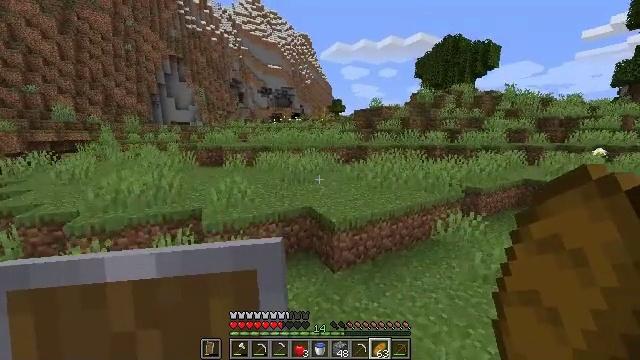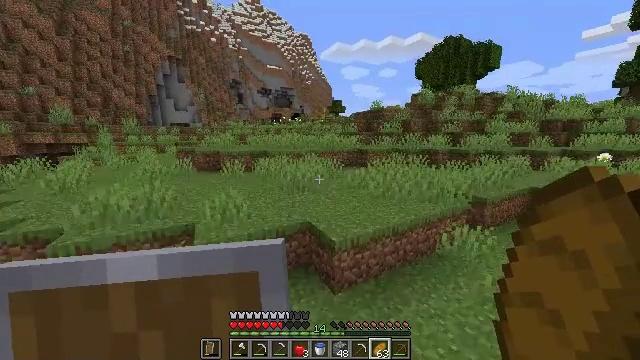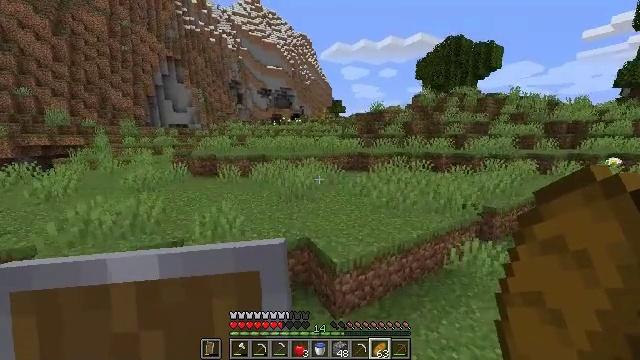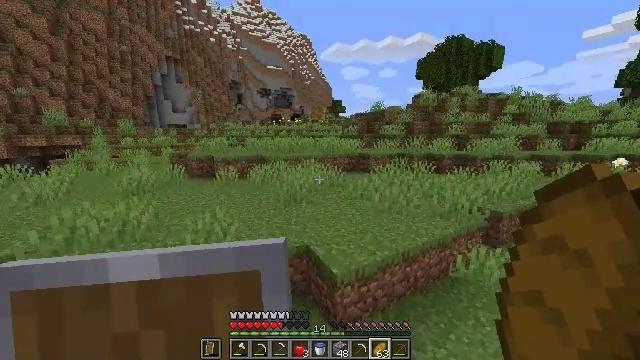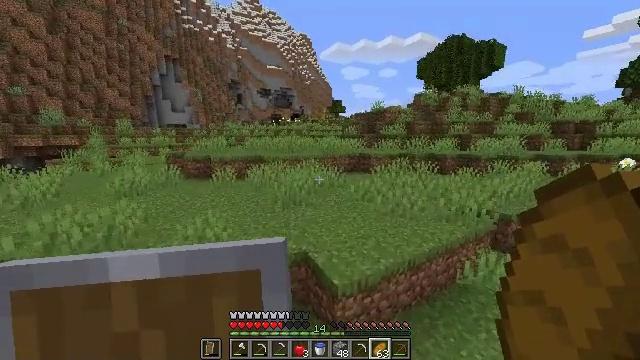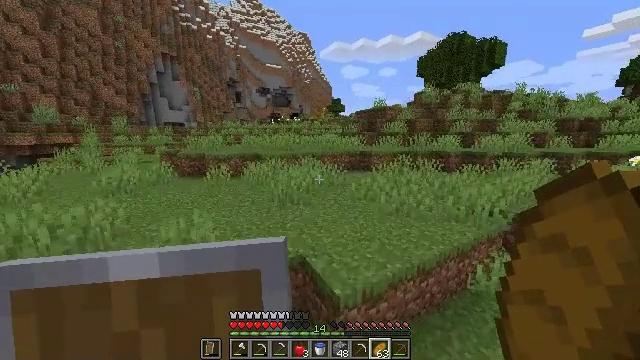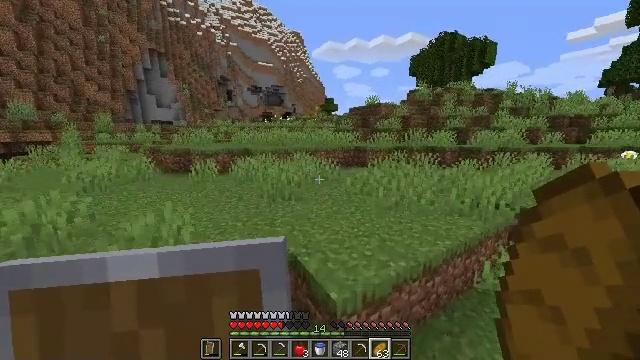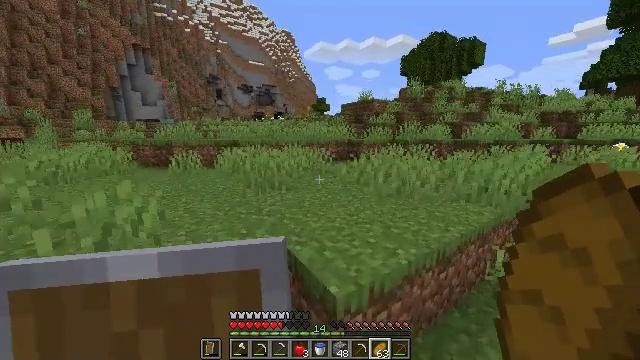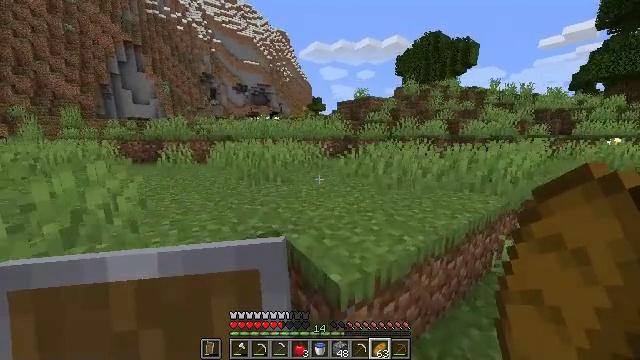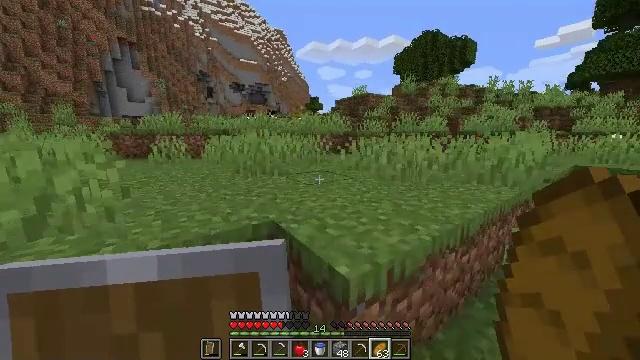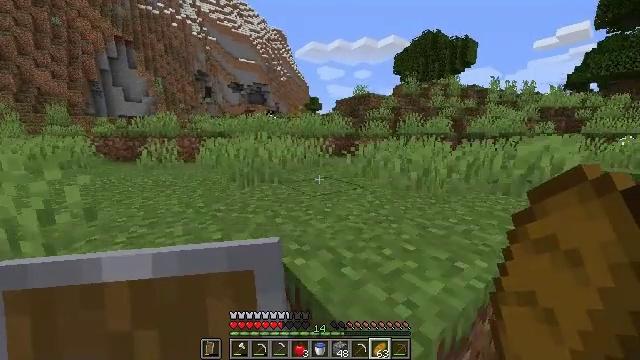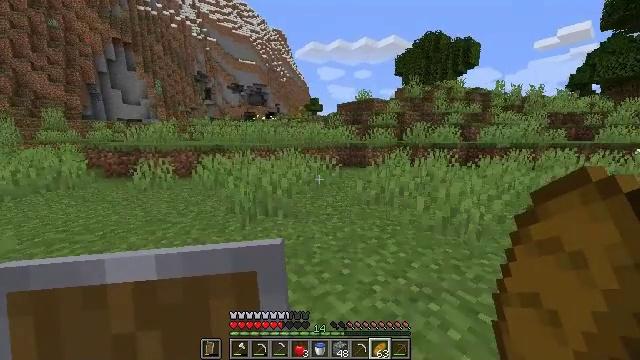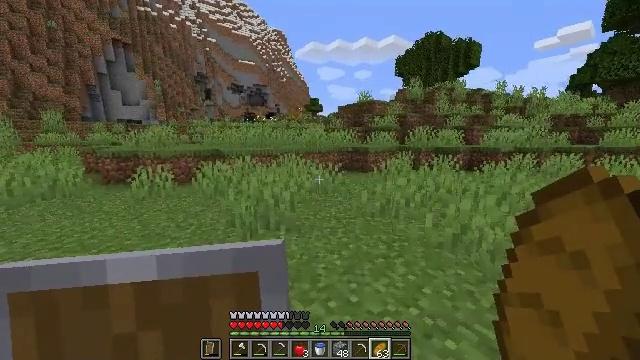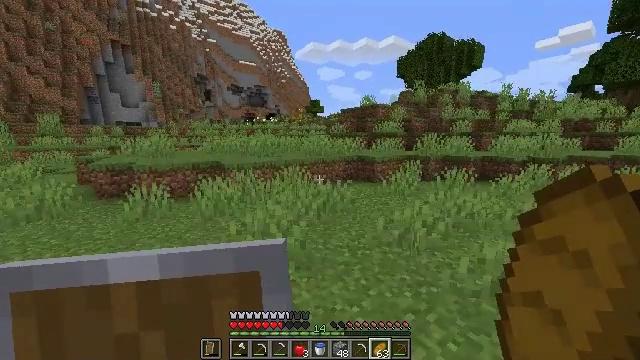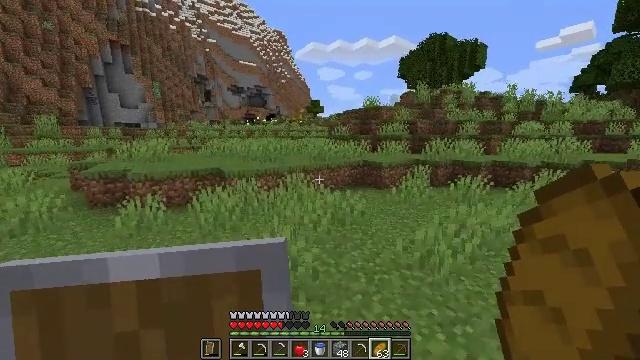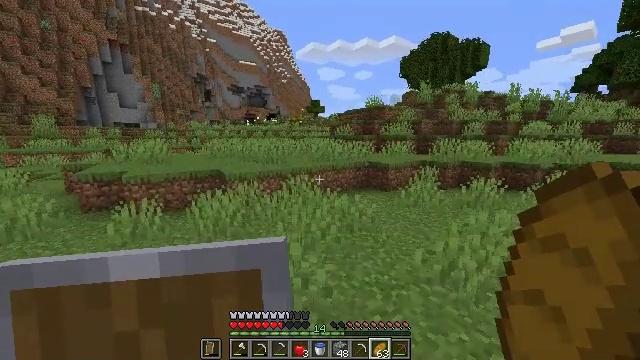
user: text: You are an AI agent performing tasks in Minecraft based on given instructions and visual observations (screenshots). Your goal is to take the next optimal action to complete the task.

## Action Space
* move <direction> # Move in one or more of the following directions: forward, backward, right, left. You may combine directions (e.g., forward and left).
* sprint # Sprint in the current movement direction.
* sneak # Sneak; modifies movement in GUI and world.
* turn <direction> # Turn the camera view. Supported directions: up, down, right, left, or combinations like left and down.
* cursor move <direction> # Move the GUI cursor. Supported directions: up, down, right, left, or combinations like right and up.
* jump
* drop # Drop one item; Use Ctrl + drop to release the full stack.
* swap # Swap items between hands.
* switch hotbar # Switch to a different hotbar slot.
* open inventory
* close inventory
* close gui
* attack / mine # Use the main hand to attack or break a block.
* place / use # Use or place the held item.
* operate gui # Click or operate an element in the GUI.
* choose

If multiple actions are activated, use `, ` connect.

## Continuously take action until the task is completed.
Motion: motion action
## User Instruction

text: Mine a hay block from the field.
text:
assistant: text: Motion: move forward, sprint, jump
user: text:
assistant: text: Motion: move forward, sprint, jump
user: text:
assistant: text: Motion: move forward, sprint, jump
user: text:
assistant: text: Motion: move forward, sprint, jump
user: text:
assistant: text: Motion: move forward, sprint, jump
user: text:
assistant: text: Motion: move forward, sprint, turn right, jump
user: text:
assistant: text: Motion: move forward and move left, sprint, turn right, jump
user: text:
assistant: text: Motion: move forward and move left, sprint, turn right, jump
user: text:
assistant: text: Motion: move forward and move left, sprint, jump
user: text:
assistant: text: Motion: move forward and move left, sprint, jump
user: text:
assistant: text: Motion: move forward and move left, sprint, jump
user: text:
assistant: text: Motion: move forward and move left, sprint, jump
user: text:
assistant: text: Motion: move forward and move left, sprint, jump
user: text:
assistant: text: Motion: move forward and move left, sprint, jump
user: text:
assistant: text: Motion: move forward and move left, sprint, jump
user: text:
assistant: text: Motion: move forward and move left, sprint, jump
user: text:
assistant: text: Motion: move forward, sprint, jump
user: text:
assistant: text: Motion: move forward, sprint, jump
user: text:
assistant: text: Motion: move forward, sprint, jump
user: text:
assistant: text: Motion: move forward, sprint, jump
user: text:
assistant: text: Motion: move forward, sprint, jump
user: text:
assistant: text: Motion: move forward, sprint, jump
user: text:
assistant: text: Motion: move forward, sprint, jump
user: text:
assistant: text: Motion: move forward, sprint, jump
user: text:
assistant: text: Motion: move forward and move right, sprint, jump
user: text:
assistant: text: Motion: move forward and move right, sprint, jump
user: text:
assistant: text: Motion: move forward and move right, sprint, jump
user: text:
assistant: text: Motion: move forward and move right, sprint, jump
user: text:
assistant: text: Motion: move forward and move right, sprint, jump
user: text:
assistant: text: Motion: move forward and move right, sprint, jump